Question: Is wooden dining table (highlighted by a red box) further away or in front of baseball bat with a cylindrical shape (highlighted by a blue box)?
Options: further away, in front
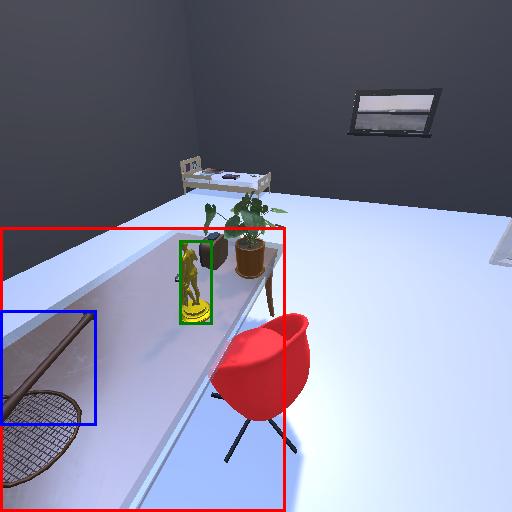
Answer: further away